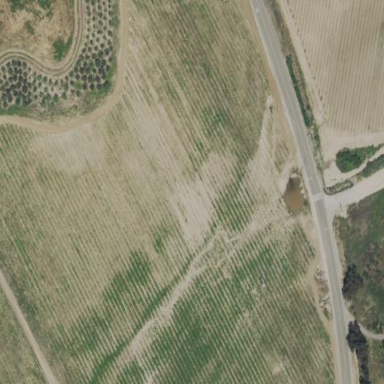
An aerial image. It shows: Vineyard.